Question: I have created a Block... and am displaying a node (loading a node in it).
'''
function my_module_block_info() {
$blocks = array();
$blocks['my-block-id'] = array(
'info' => t('Block Name'),
);
return $blocks;
}
function my_module_block_view($delta='') {
$block = array();
switch ($delta) {
case 'my-block-id':
$block['subject'] = t('Block Name');
$block['content'] = my_module_contents();
break;
}
return $block;
}
function my_module_contents() {
return 'iframe width="560" height="315" src="http://localhost/try/node/27" frameborder="0" allowfullscreen /iframe';
}
'''
As am using iframe so it renders all the content on the page but I want to display only the NODE Content in block, I don't want the header, menu, and footer to appear in the block.
Below is the image, thanks

Update :
If I implement node_view as per below code the node does get rendered as a full node but this only works if your block is on a node if the block is on another path say admin/structure/nodequeue then it does not work. So how can I make this work on such a path ? Pls help
'''
function my_module_contents() {
return drupal_render(node_view(node_load(27), 'full'));
}
'''
Below is the code which worked. Thank you laxman for your help
'''
function customvishal_block_info() {
$blocks = array();
$blocks['my-block-id'] = array(
'info' => t('Block Name'),
);
return $blocks;
}
function customvishal_block_view($delta='') {
$block = array();
switch ($delta) {
case 'my-block-id':
$block['subject'] = t('Block Name');
$block['content'] = my_module_contents();
break;
}
return $block;
}
function my_module_contents() {
$customvishalfull= drupal_render(node_view(node_load(155), 'full'));
// print_r($customvishalfull);
// Example of creating and calling "strike" theme function.
$output .= '<h2>Custom "strike" theme function</h2>';
$output .= theme('customvishal_strike', array('string' =>$customvishalfull));
return $output;
}
function customvishal_theme() {
return array(
'customvishal_strike' => array(
'variables' => array('string' => array()),
'template' => 'property',
),
);
}
'''
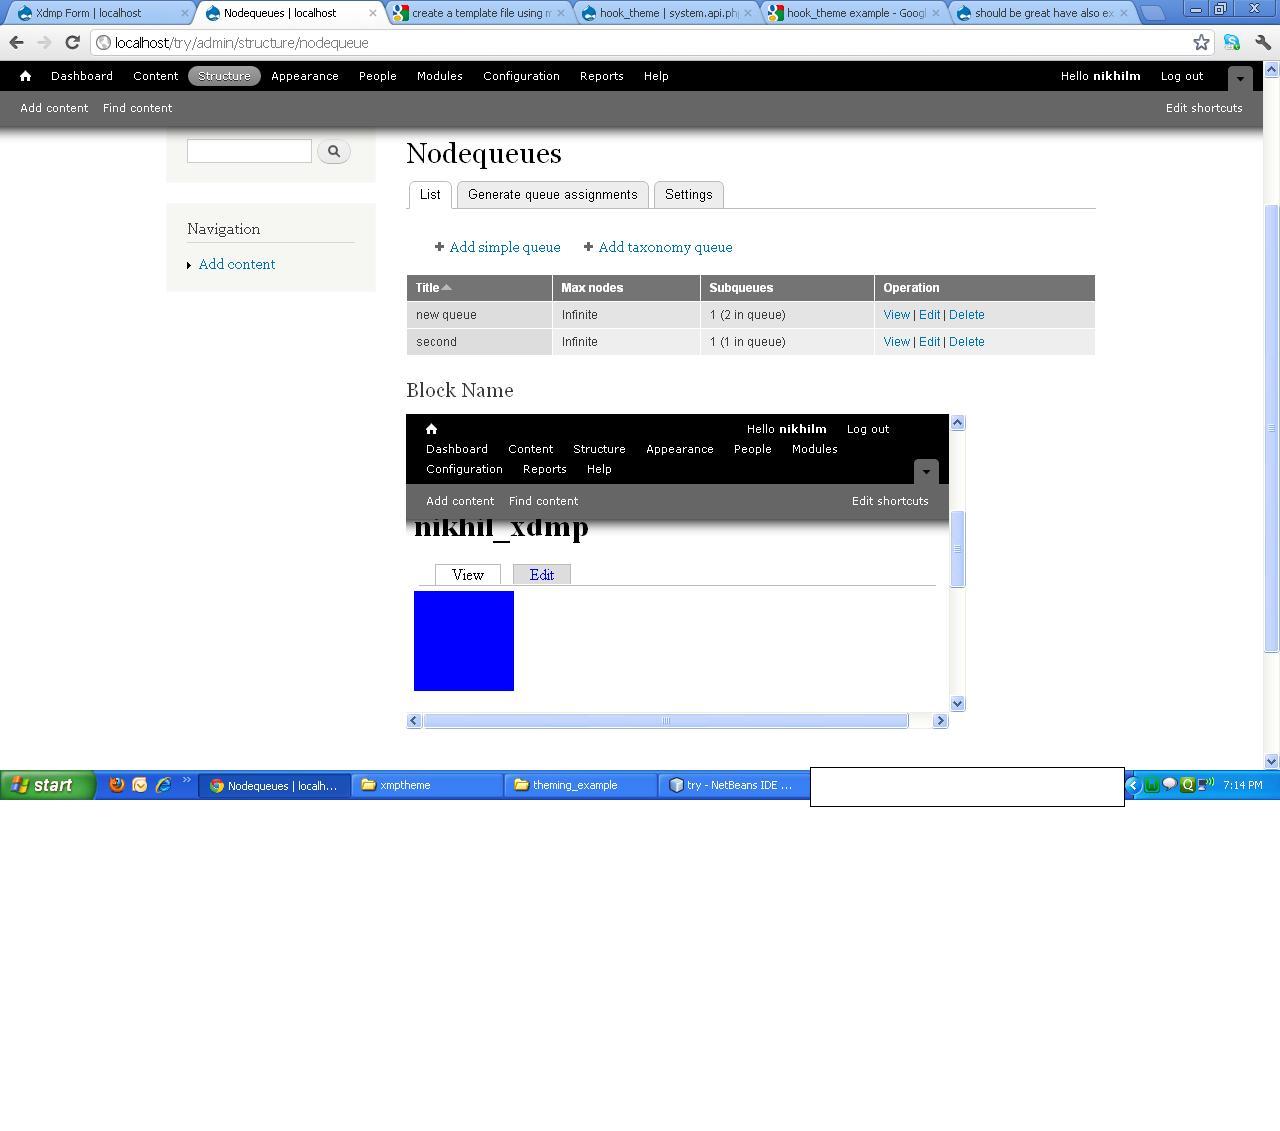
Answer: Since you are using the iframe, it will load the entire page as you have experienced. Consider using <URL> to display only the node information. You
could change 'my_module_contents()' to:
'''
function my_module_contents() {
return drupal_render(node_view(node_load(27), 'full'));
}
'''
You could also change 'full' to 'teaser' to show the teaser of the node.